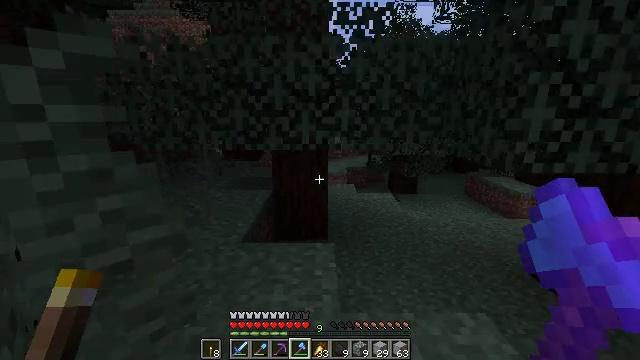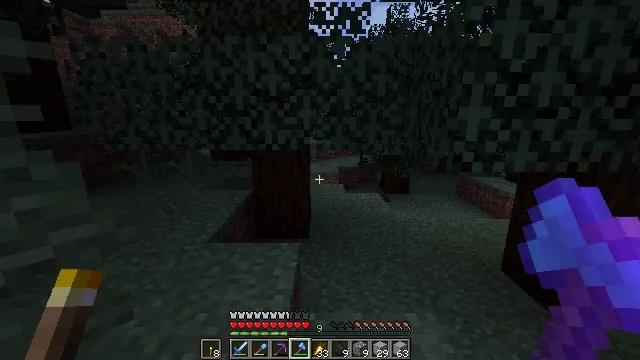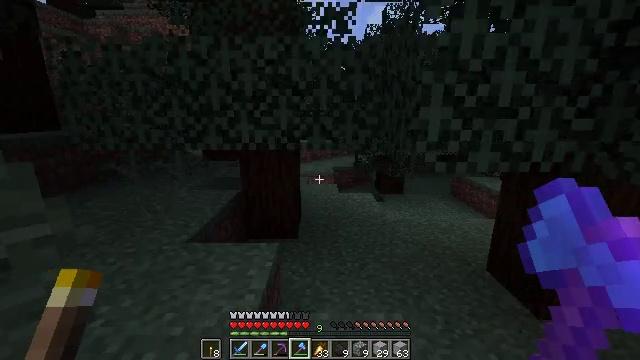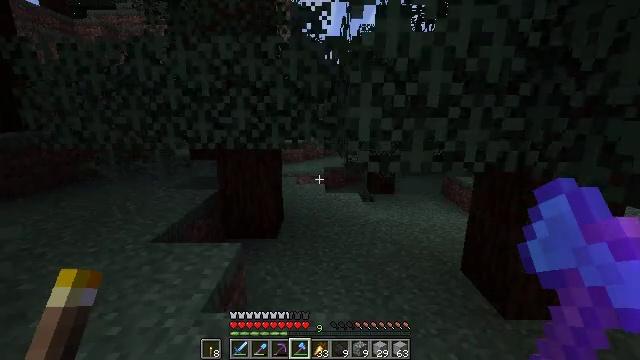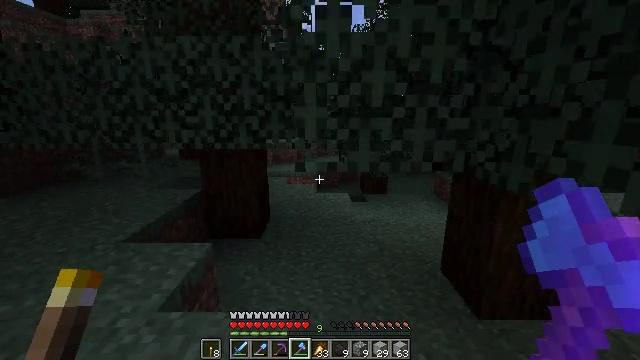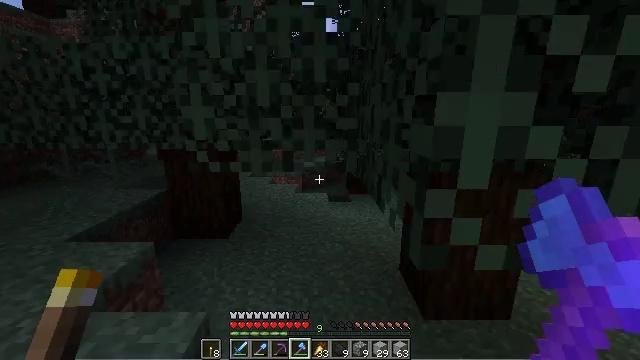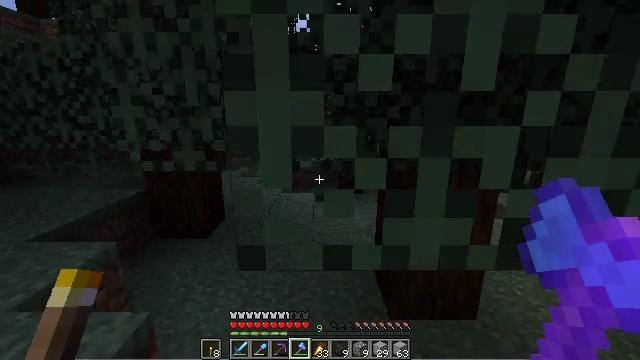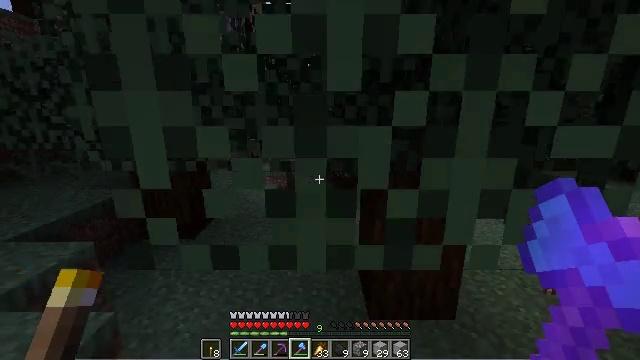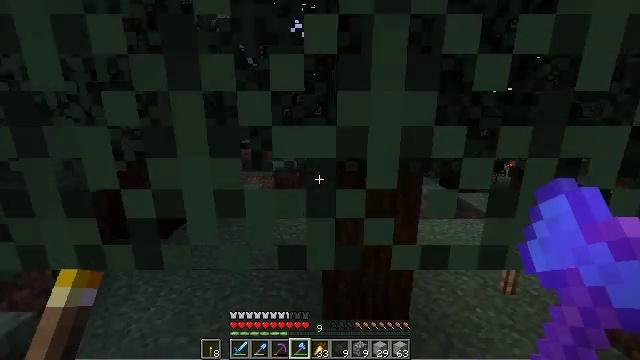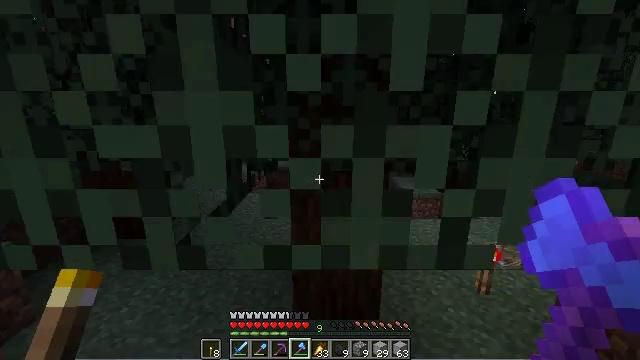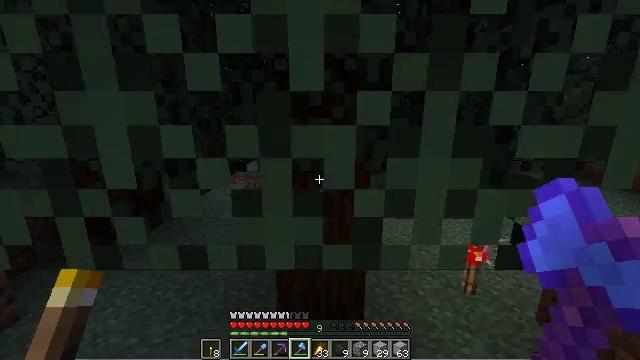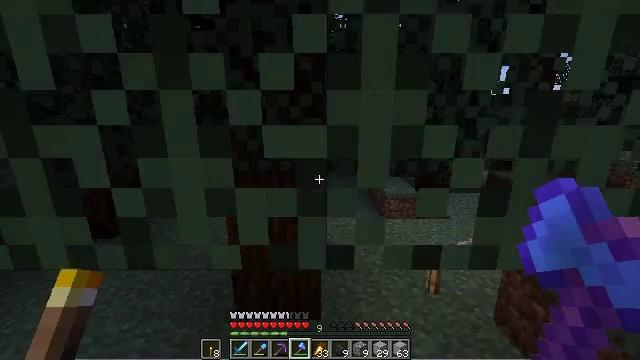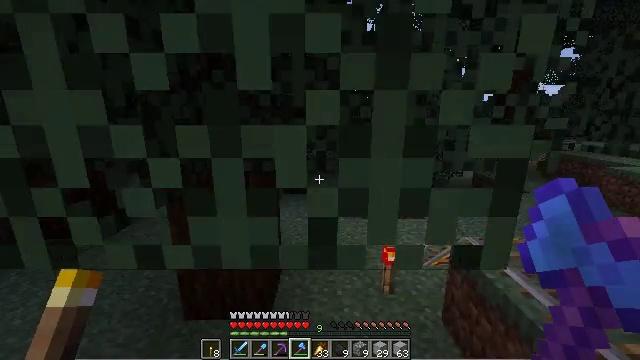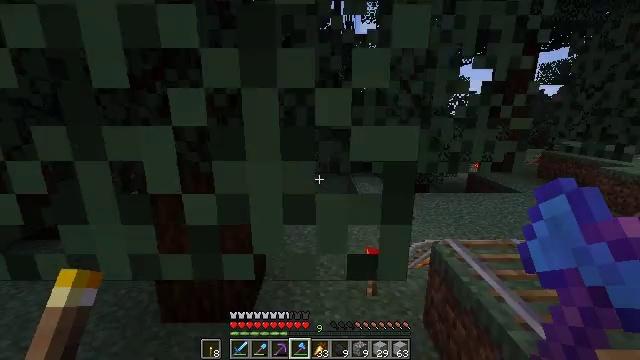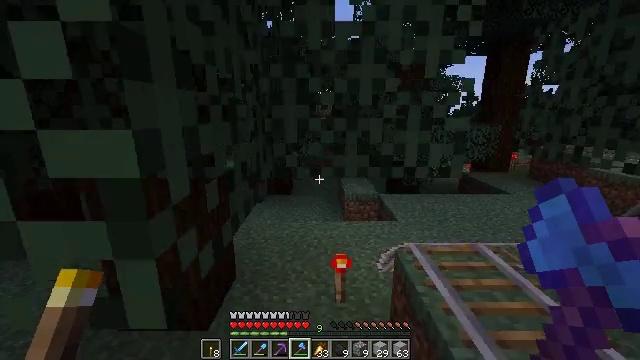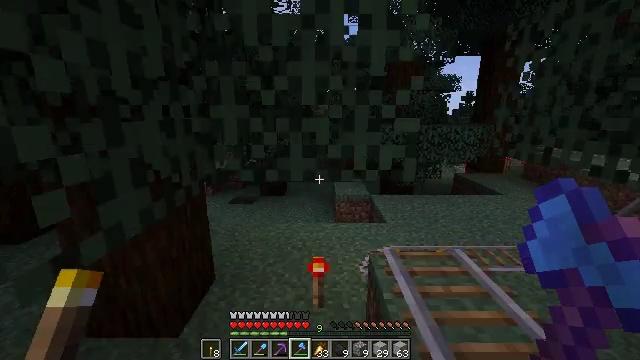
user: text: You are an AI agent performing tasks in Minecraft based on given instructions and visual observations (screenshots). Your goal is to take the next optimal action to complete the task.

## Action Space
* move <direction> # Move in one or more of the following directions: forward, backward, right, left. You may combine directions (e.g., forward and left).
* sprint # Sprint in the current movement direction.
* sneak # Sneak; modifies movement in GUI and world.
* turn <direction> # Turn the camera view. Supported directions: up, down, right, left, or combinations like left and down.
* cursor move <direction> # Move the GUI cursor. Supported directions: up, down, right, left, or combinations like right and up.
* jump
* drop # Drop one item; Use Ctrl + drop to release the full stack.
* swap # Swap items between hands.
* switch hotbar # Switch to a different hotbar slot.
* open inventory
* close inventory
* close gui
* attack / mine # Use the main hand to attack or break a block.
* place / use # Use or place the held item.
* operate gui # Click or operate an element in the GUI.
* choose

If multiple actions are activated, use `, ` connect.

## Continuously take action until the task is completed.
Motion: motion action
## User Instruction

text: Harvest the large fern for decoration.
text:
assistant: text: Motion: no_op
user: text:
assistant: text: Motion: no_op
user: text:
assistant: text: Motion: no_op
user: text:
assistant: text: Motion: no_op
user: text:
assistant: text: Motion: no_op
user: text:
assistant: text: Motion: no_op
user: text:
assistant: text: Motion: no_op
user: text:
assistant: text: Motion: no_op
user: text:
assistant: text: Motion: no_op
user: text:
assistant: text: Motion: no_op
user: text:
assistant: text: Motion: no_op
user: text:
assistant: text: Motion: no_op
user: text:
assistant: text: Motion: no_op
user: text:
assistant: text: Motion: no_op
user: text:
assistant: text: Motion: no_op
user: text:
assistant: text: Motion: no_op
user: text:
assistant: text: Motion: no_op
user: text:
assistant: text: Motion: no_op
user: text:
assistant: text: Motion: no_op
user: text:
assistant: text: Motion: no_op
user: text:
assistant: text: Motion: no_op
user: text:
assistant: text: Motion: no_op
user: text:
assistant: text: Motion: no_op
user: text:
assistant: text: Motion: no_op
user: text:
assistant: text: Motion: no_op
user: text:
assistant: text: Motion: no_op
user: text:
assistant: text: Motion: no_op
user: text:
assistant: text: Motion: no_op
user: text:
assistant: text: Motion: no_op
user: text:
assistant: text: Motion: no_op